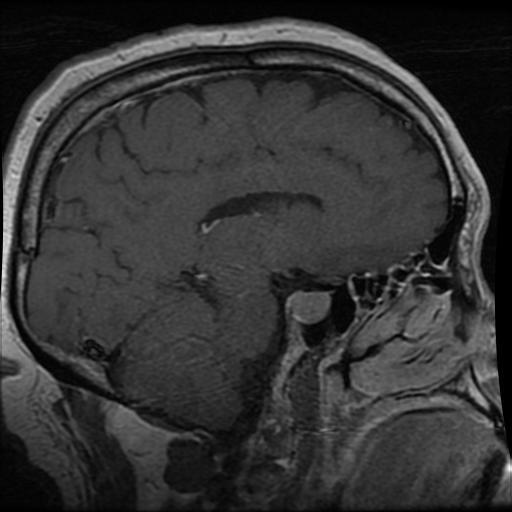
Label: pituitary